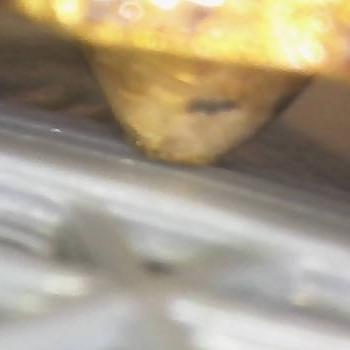
Flow rate: 127%